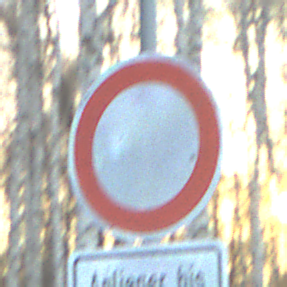
Verkehrszeichen: VerbotFahrzeugeAllerArt
Zusatzzeichen unten: SonstigeFahrzeugePersonengruppenFrei3
Umgebung: Outdoor, Nature
Tageszeit: SunriseSunset
Wetter: Clear
Licht: Natural
Jahreszeit: Winter
Kontrast: LowContrast